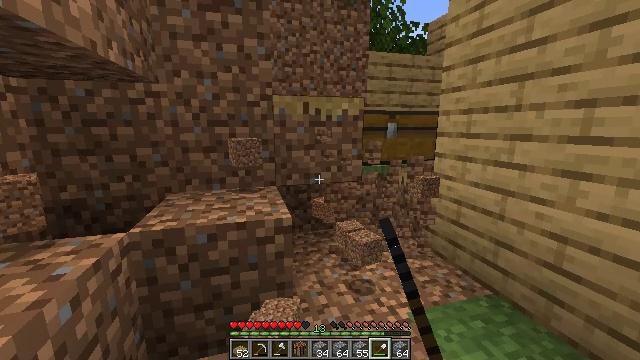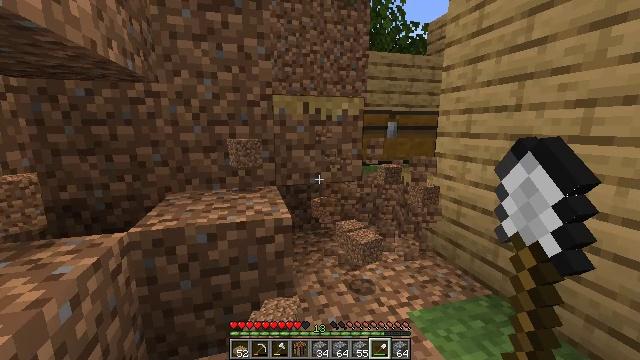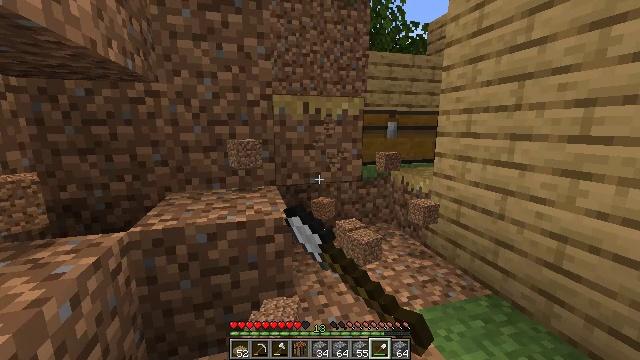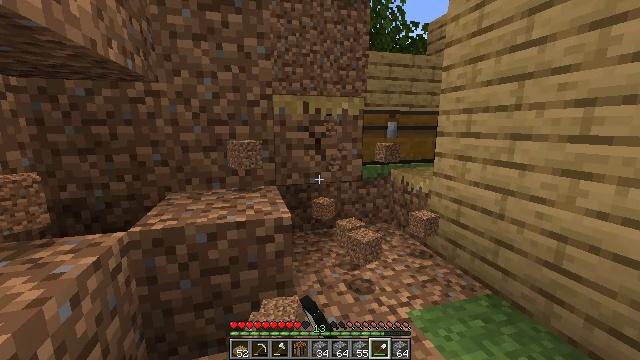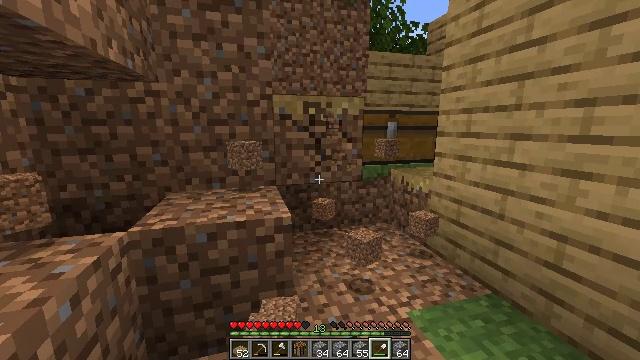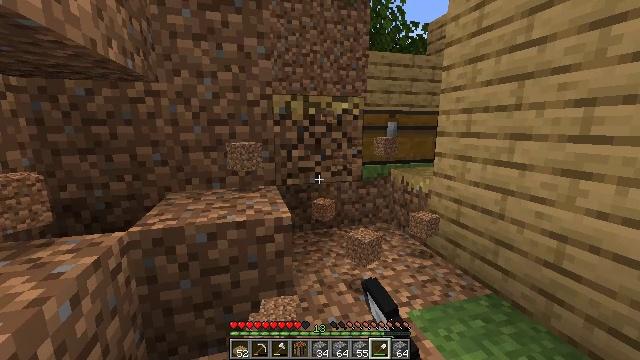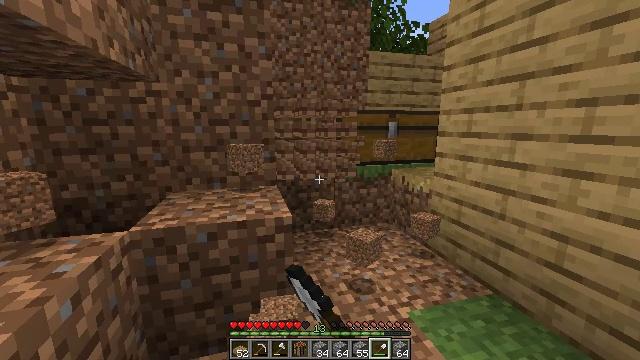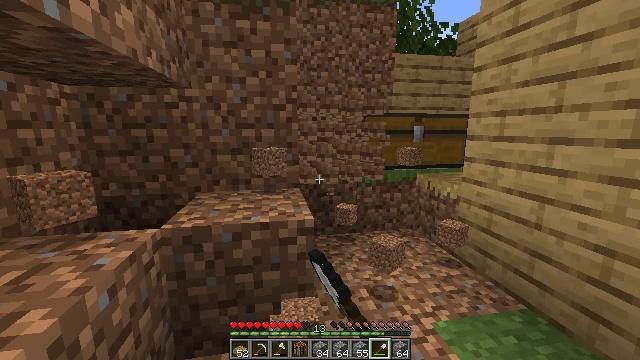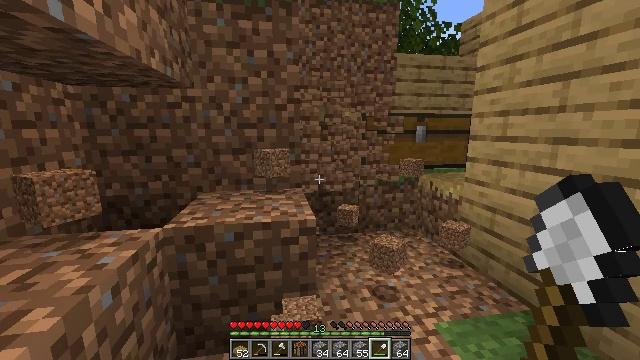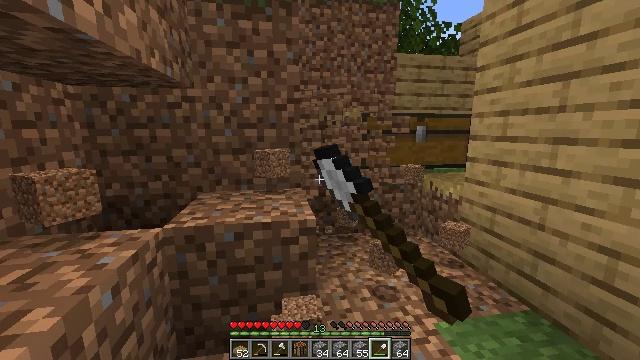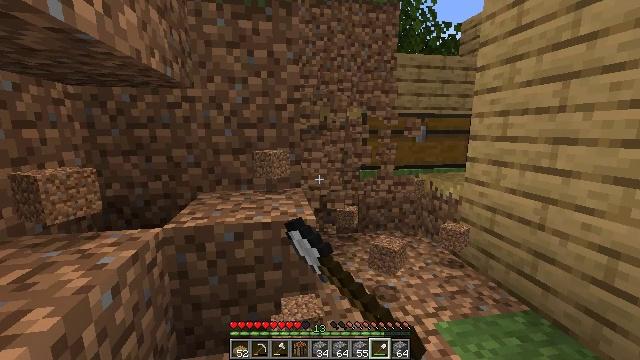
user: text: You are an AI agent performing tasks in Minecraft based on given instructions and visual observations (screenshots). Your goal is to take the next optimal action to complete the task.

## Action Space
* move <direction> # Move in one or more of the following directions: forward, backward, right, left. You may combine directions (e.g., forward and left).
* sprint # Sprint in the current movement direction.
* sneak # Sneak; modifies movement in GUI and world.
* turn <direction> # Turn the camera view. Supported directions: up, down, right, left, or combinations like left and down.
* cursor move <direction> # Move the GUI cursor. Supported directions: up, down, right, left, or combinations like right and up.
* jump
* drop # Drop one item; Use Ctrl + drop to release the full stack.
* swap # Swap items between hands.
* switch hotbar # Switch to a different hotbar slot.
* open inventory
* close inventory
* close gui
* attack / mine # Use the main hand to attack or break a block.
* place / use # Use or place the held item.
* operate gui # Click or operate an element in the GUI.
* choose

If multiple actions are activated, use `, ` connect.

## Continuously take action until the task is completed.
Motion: motion action
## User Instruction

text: Mine the grass path to create a new path.
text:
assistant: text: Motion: attack / mine
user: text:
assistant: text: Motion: attack / mine
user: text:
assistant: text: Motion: attack / mine
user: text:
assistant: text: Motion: attack / mine
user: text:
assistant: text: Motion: attack / mine
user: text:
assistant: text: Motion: attack / mine
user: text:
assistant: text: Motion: turn left, attack / mine
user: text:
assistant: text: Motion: attack / mine
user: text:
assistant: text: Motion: attack / mine
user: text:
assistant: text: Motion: attack / mine
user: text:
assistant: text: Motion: attack / mine